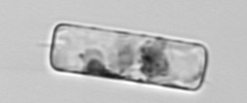
Label: Guinardia_delicatula